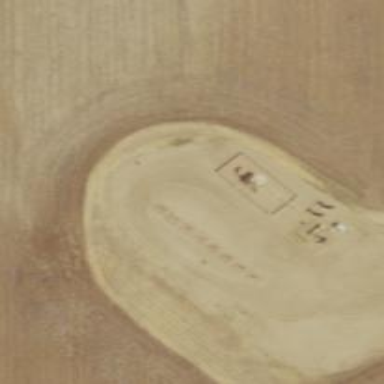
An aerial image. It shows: Storage tank with man-made structure.